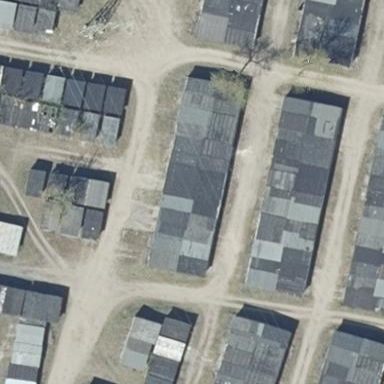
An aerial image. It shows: Group of garages.